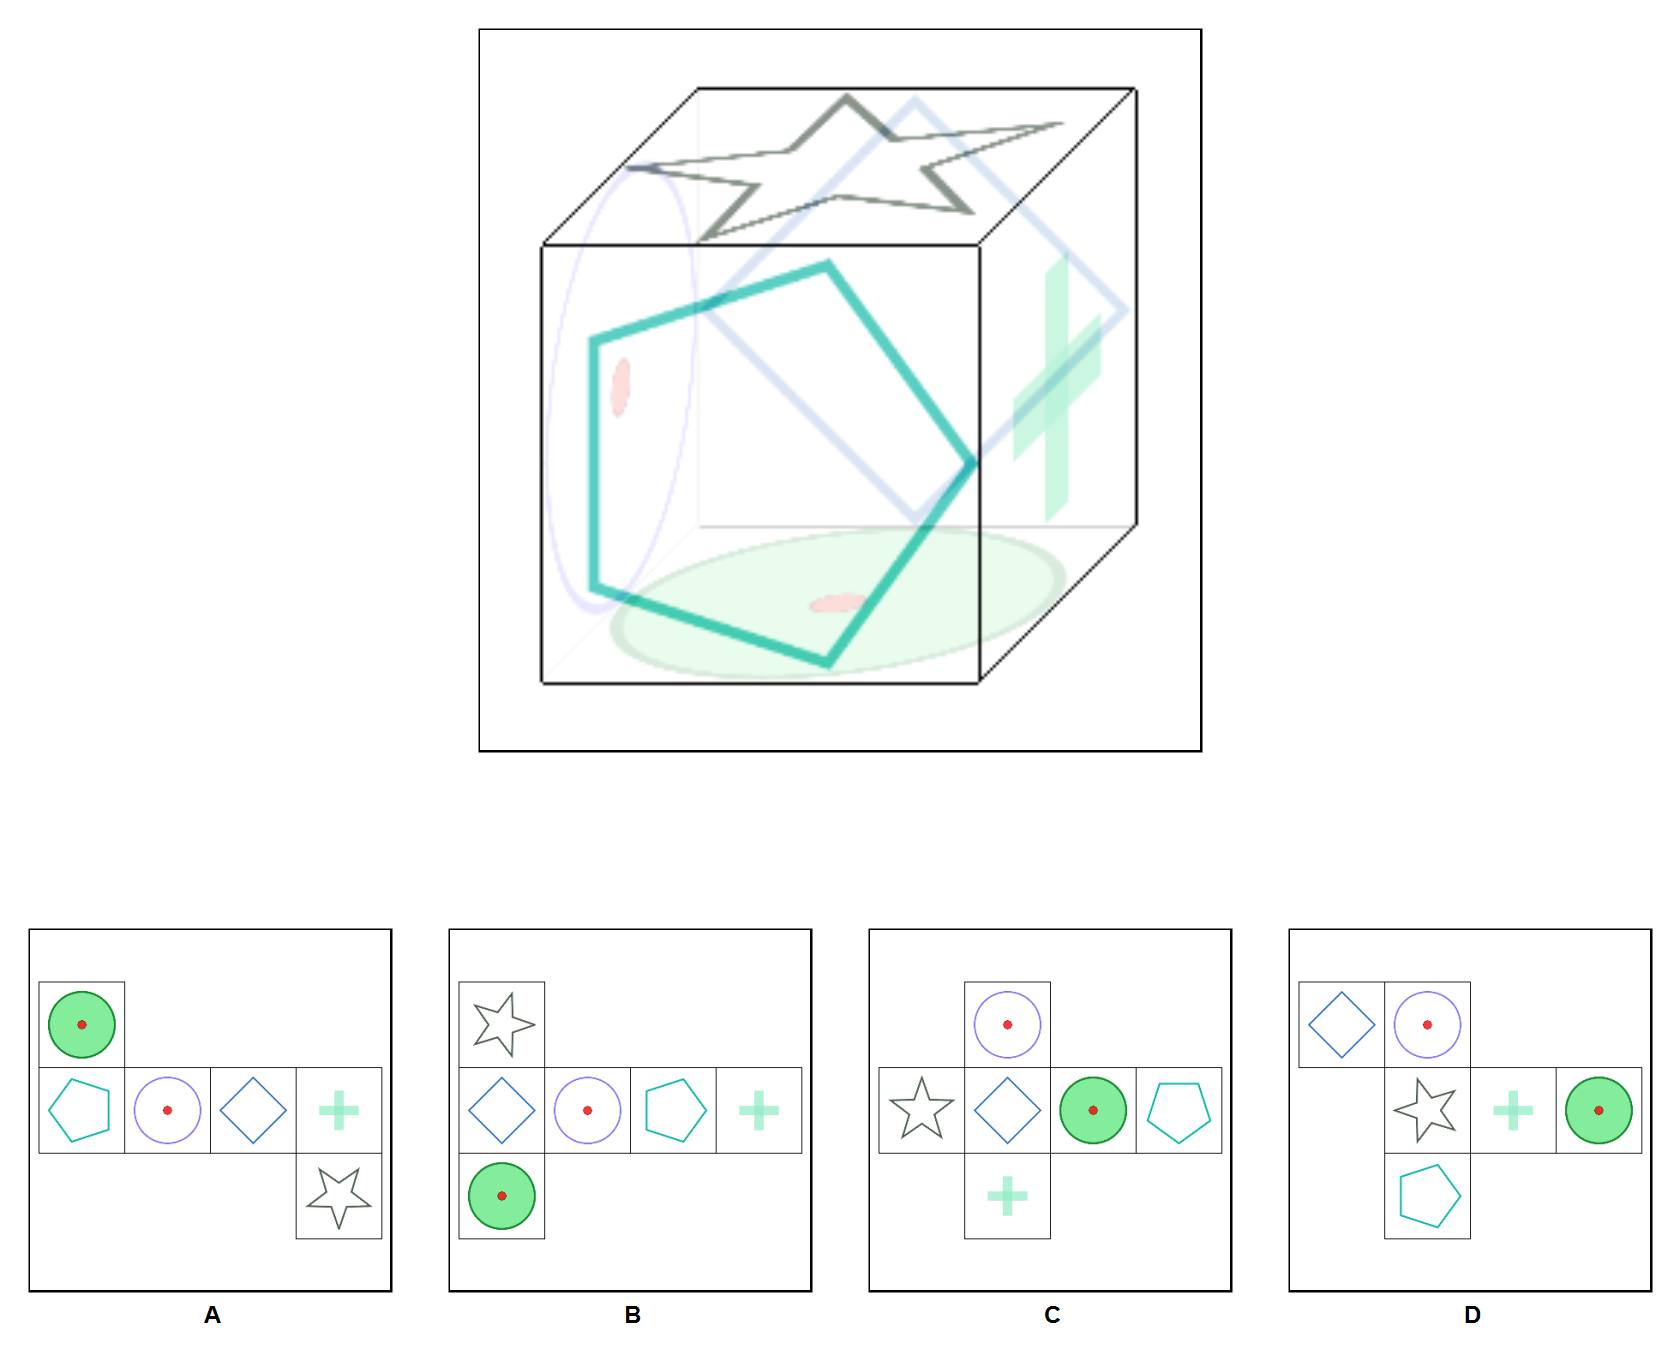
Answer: D